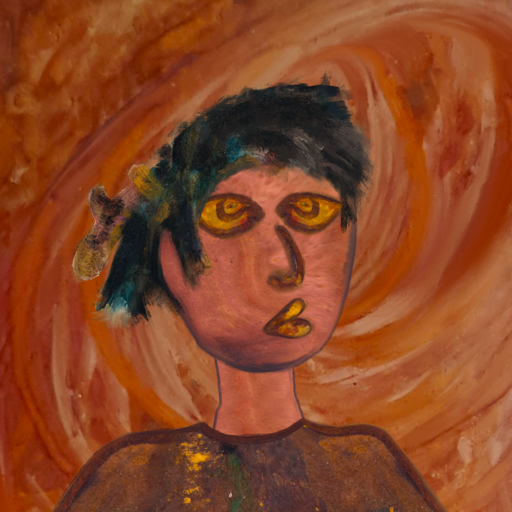
Background: Pious_Lady, Head And Neck Side: Mother_And_Son_Mother, Face Side: Comrade, Bust: Comrade, Hair Side: Pipe, Head Accessory: Blank, Second Necklace: Blank, Necklace: Blank, Baby: Blank